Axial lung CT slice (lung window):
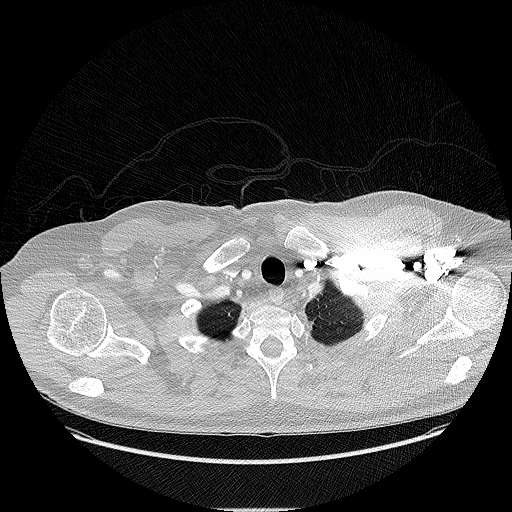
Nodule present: no